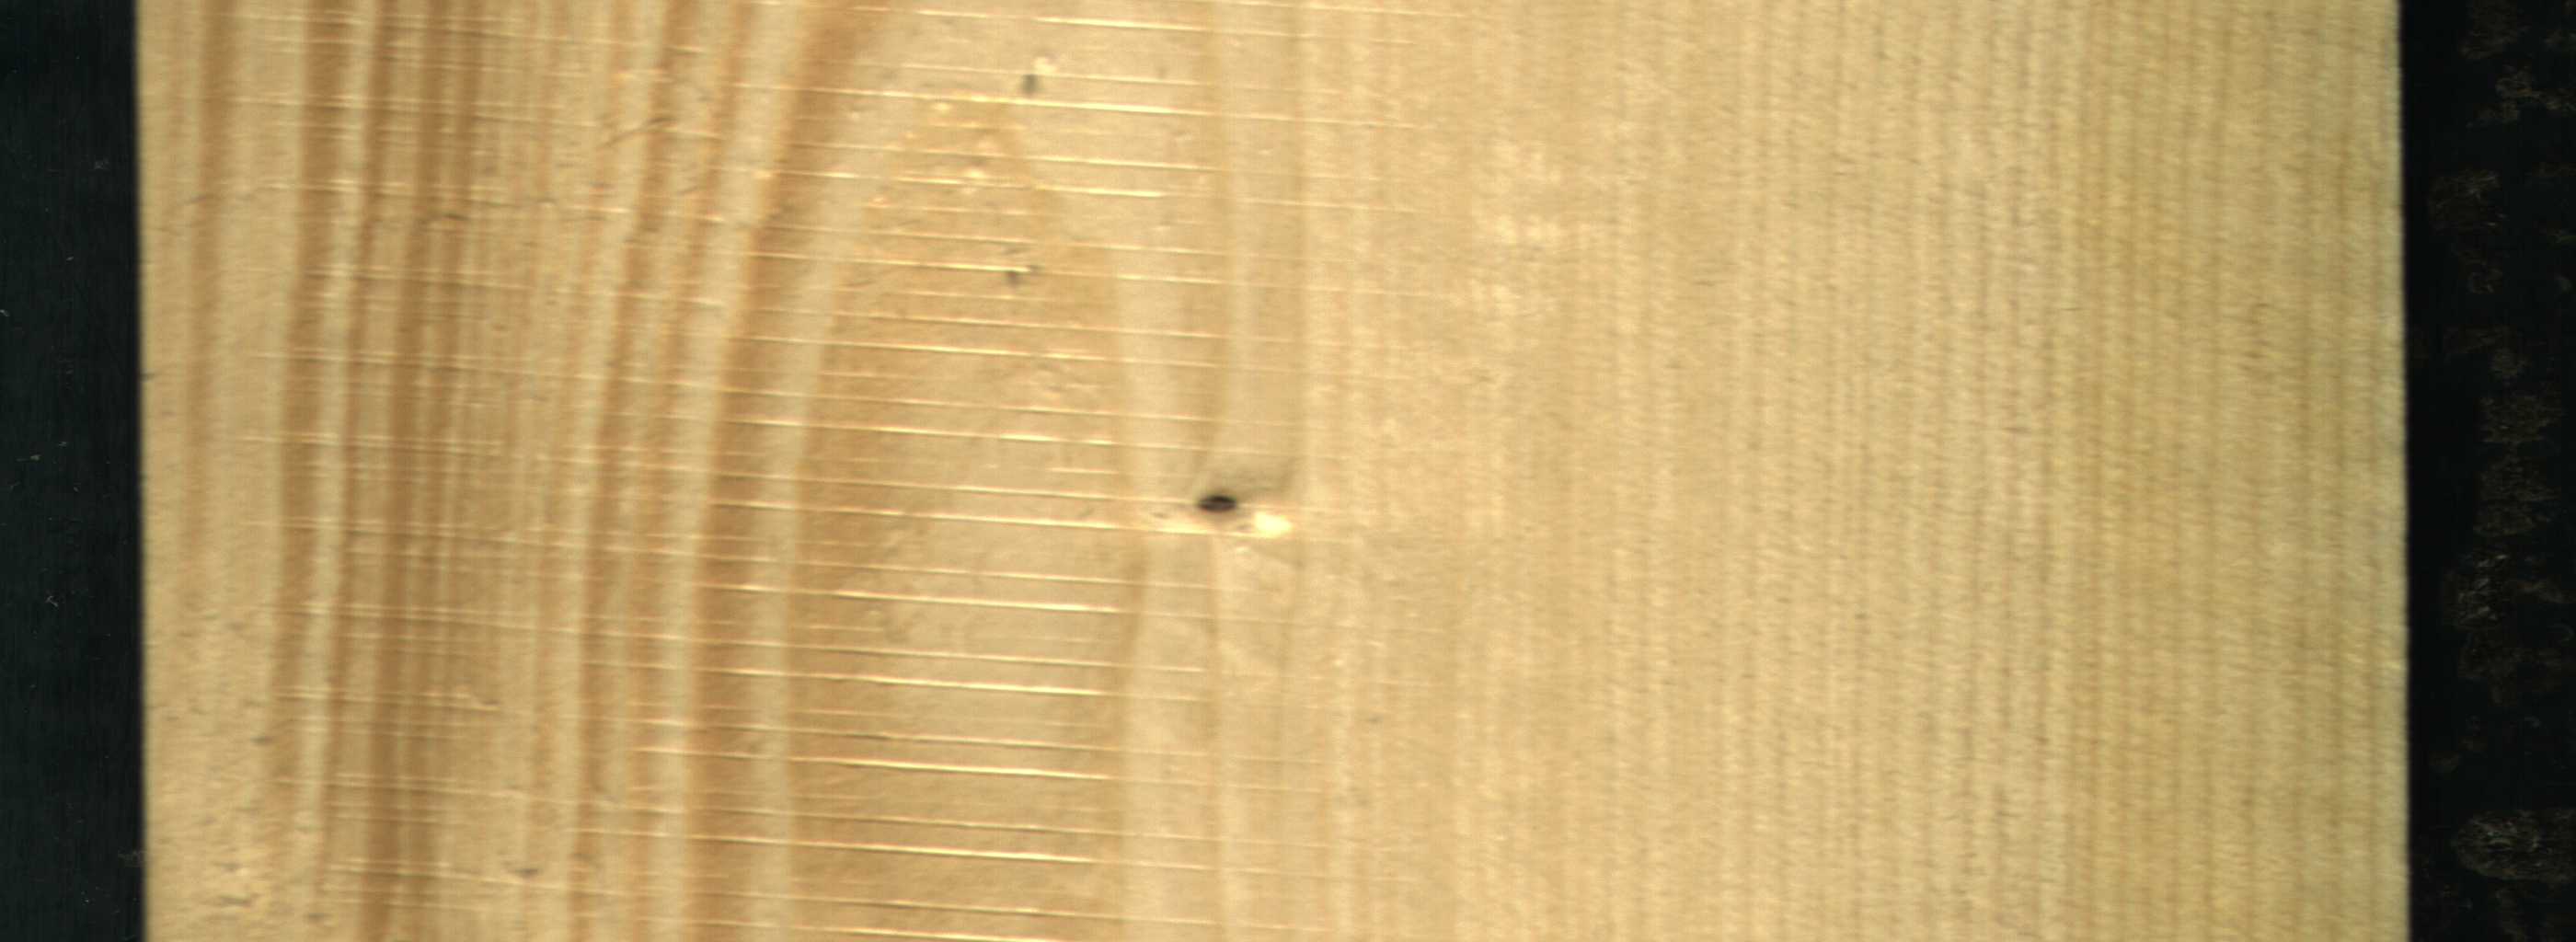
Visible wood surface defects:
Dead_Knot